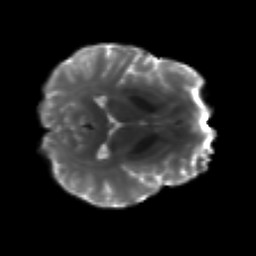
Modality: T2w
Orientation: axial
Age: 28
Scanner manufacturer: siemens
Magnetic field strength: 3 T
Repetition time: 4.52 s
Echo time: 0.084 s